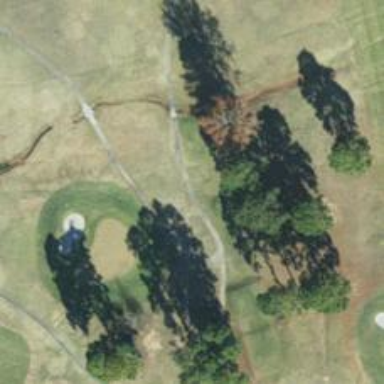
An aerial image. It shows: Path used for both walking and golf.